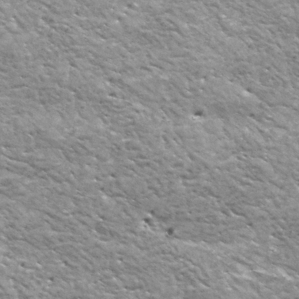
Label: frost